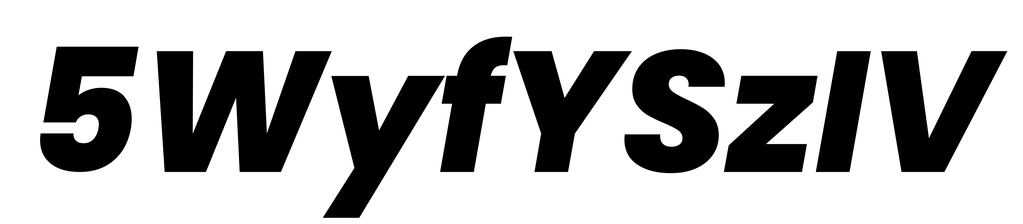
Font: Poppins-ExtraBoldItalic